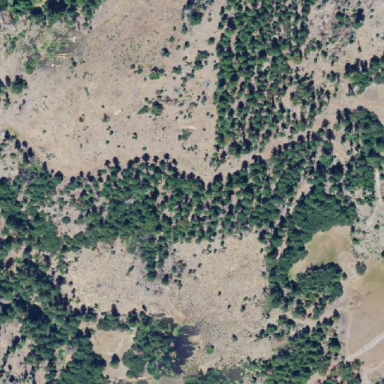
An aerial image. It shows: Forest area.